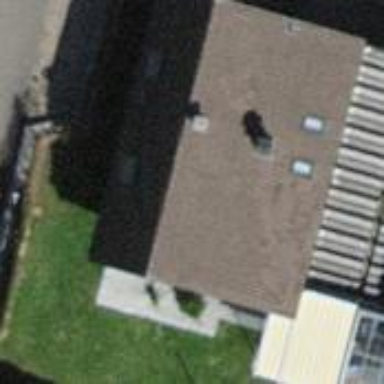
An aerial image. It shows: Building with tiled roof.